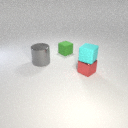
large gray metal cylinder to the left of small green rubber cube